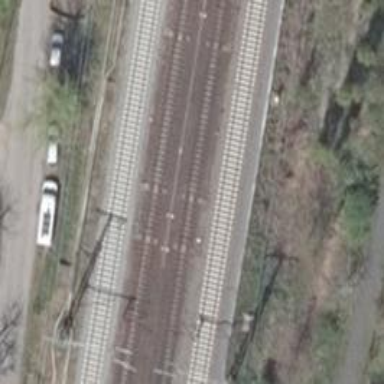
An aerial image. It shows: Railway track with contact lines for electrification.